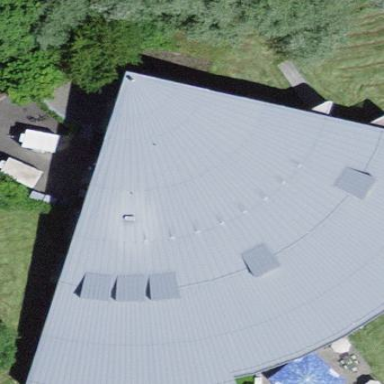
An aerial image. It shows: Building with skillion roof shape.